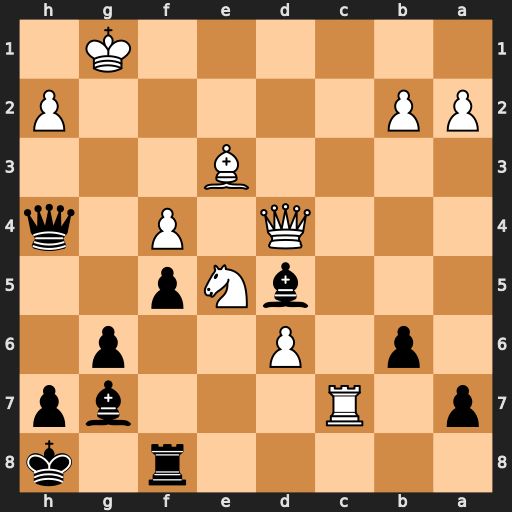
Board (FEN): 5r1k/p1R3bp/1p1P2p1/3bNp2/3Q1P1q/4B3/PP5P/6K1
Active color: b
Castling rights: -
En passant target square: -
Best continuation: Qe1#